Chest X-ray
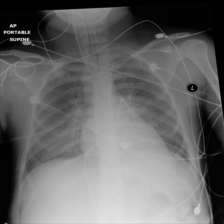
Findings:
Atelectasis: negative
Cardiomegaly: negative
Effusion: positive
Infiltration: negative
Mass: negative
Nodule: negative
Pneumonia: negative
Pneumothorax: negative
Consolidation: negative
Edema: negative
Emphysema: negative
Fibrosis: negative
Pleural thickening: negative
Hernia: negative